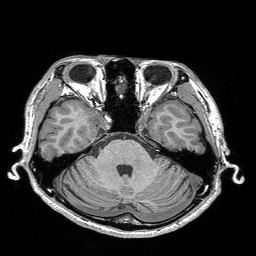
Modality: T1w
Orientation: coronal